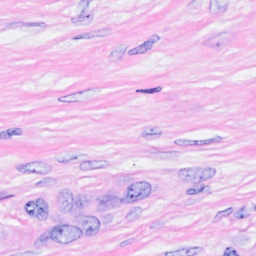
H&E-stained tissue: Breast